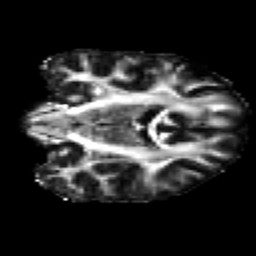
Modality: FA
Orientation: coronal
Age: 27
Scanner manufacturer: siemens
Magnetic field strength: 3 T
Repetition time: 2.2 s
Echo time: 0.084 s